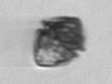
Label: Kryptoperidinium_triquetrum